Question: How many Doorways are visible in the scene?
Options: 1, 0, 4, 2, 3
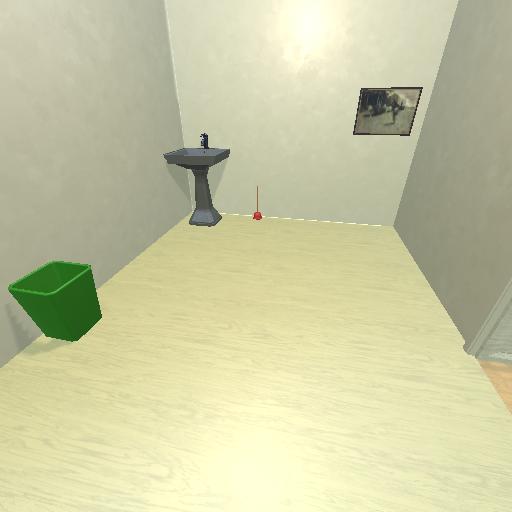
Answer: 1